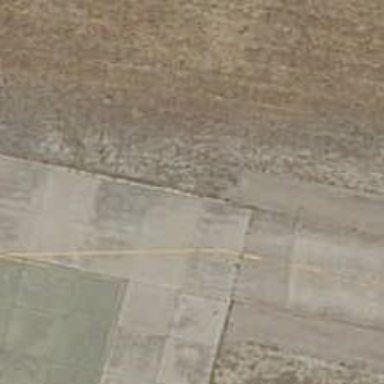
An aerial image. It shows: Image of taxiway at airport.